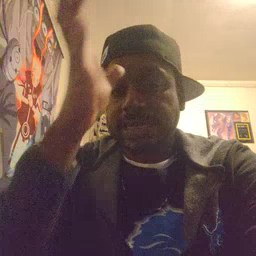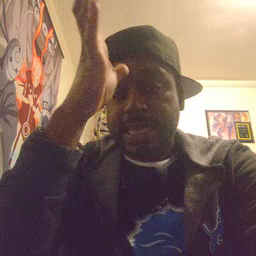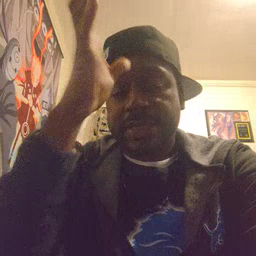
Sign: dad